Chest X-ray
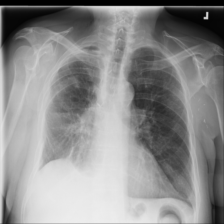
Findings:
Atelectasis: negative
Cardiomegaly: negative
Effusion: negative
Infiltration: negative
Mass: negative
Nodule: negative
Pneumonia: negative
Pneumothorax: negative
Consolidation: negative
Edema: negative
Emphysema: negative
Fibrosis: negative
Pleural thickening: negative
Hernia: negative